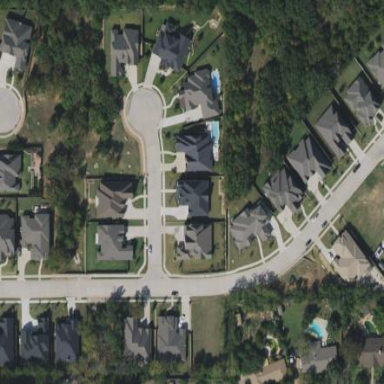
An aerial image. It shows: Residential area within neighborhood.